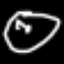
Label: clock